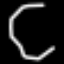
Label: octagon